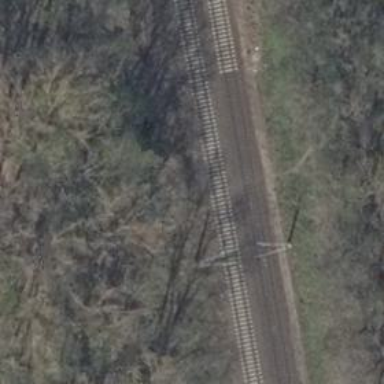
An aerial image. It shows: Contact line indicates electrification.